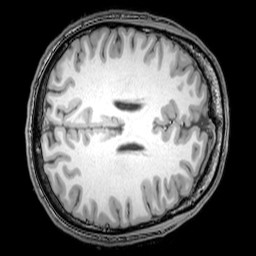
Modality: T1w
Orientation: axial
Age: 22
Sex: male
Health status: healthy
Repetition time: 0.081 s
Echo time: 0.037 s